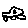
Label: car